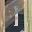
Label: 1